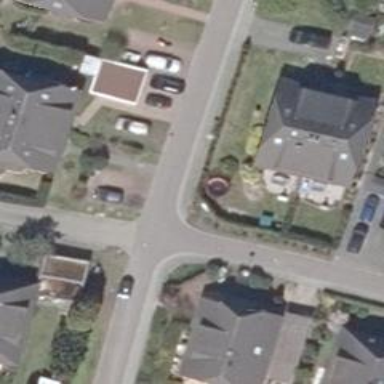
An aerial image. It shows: Smooth asphalt road in residential area.